Question: Here is my model attached.

Now here as you can see Employee can have many number of skills then EmployeeSkill can have contain Skill and Skill Level.
I want to write a query in which i want to access all related data from all tables
Say here is query below
'''
_context.Employees.include(e=>e.EmployeesSkills.select(s=>s.Skill));
'''
this query will include only employee=>EmployeesSkills==>Skill how can i include SkillLevel in this same query to access data from all related tables.
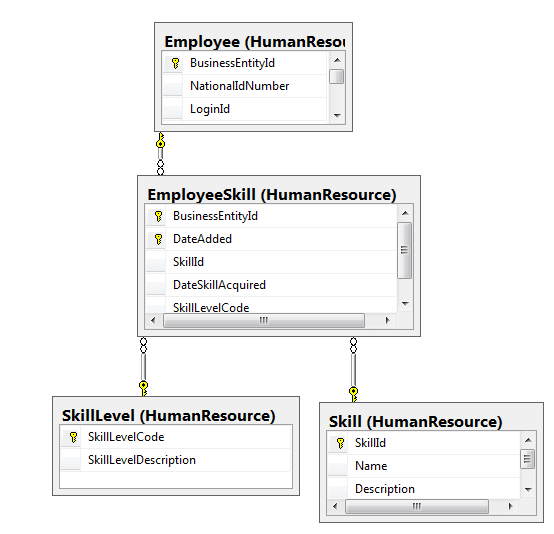
Answer: The 'Include' extension method overload which takes an 'Expression<Func<T,U>>' can only understand very simple navigation paths which use only property access and the 'Select' method. To include entities with more complex relationships you need to use the overload which takes a string. In your case, it would look like this:
'''
_context.Employees.Include("EmployeesSkills.Skill").Include("EmployeesSkills.SkillLevel");
'''
Actually, it doesn't look like what you want to do is too complicated for the strongly typed version of 'Include'. This should work:
'''
_context.Employees.Include(e => e.EmployeesSkills.Select(s => s.Skill))
.Include(e => e.EmployeesSkills.Select(s => s.SkillLevel));
'''